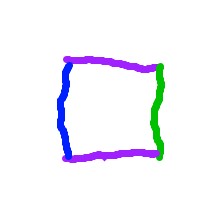
Shape: square